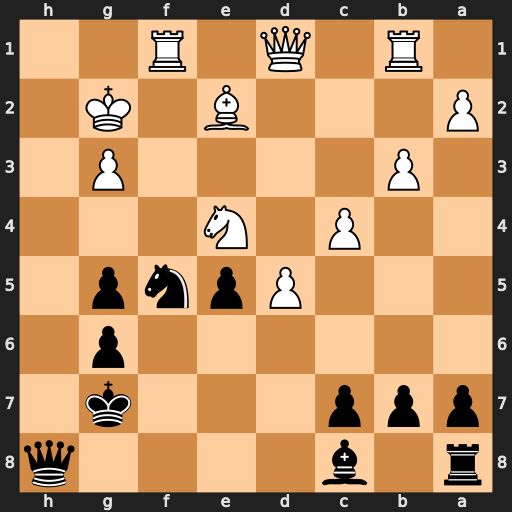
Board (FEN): r1b4q/ppp3k1/6p1/3Ppnp1/2P1N3/1P4P1/P3B1K1/1R1Q1R2
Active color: b
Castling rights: -
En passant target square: -
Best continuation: Ne3+ Kg1 Nxd1